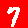
Digit: 7